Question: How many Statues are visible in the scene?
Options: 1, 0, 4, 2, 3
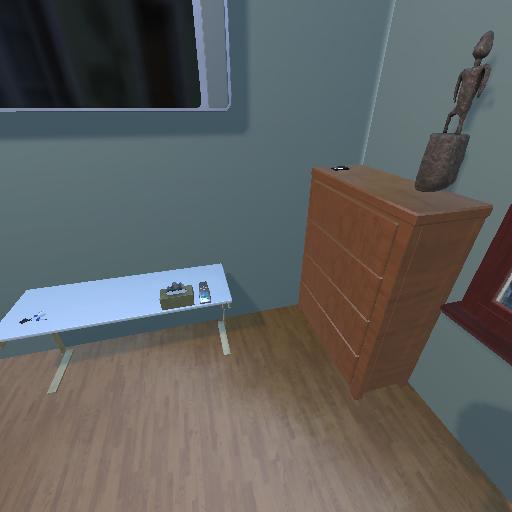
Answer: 1